Question: I want to create an script for creating captcha images similar to the captcha used by some popular websites like in the image below.
I have created the script which generates captcha but I want to make it somewhat like below

And I want to add those random lines in the image but I cant figure our how can I achieve it,Please suggest how to do it in PHP.or any similar open-source project I can reference to.
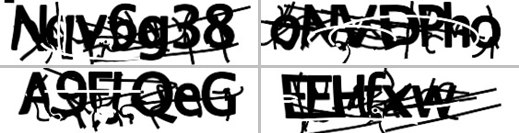
Answer: The below code gives you a starting point to do what you want. Note that this gives a much simpler output than the example images you posted.
Here are 4 generated images:

The only part you are really are interested in is the 'for' loop, but this is a fully working example:
'''
$im = imagecreatetruecolor(150, 75);
$bg = imagecolorallocate($im, 220, 220, 220);
$white = imagecolorallocate($im, 255, 255, 255);
$black = imagecolorallocate($im, 0, 0, 0);
// set background colour.
imagefilledrectangle($im, 0, 0, 150, 75, $bg);
// output text.
imagettftext($im, 35, 0, 10, 55, $black, 'arial.ttf', 'ABCD');
for ($i = 0; $i < 50; $i++) {
//imagefilledrectangle($im, $i + $i2, 5, $i + $i3, 70, $black);
imagesetthickness($im, rand(1, 5));
imagearc(
$im,
rand(1, 300), // x-coordinate of the center.
rand(1, 300), // y-coordinate of the center.
rand(1, 300), // The arc width.
rand(1, 300), // The arc height.
rand(1, 300), // The arc start angle, in degrees.
rand(1, 300), // The arc end angle, in degrees.
(rand(0, 1) ? $black : $white) // A color identifier.
);
}
header('Content-type: image/png');
imagepng($im);
imagedestroy($im);
'''
Tweaking the limit of the 'for' loop and the max value in the 'rand()' calls will affect the 'density' of the arcs.